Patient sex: M
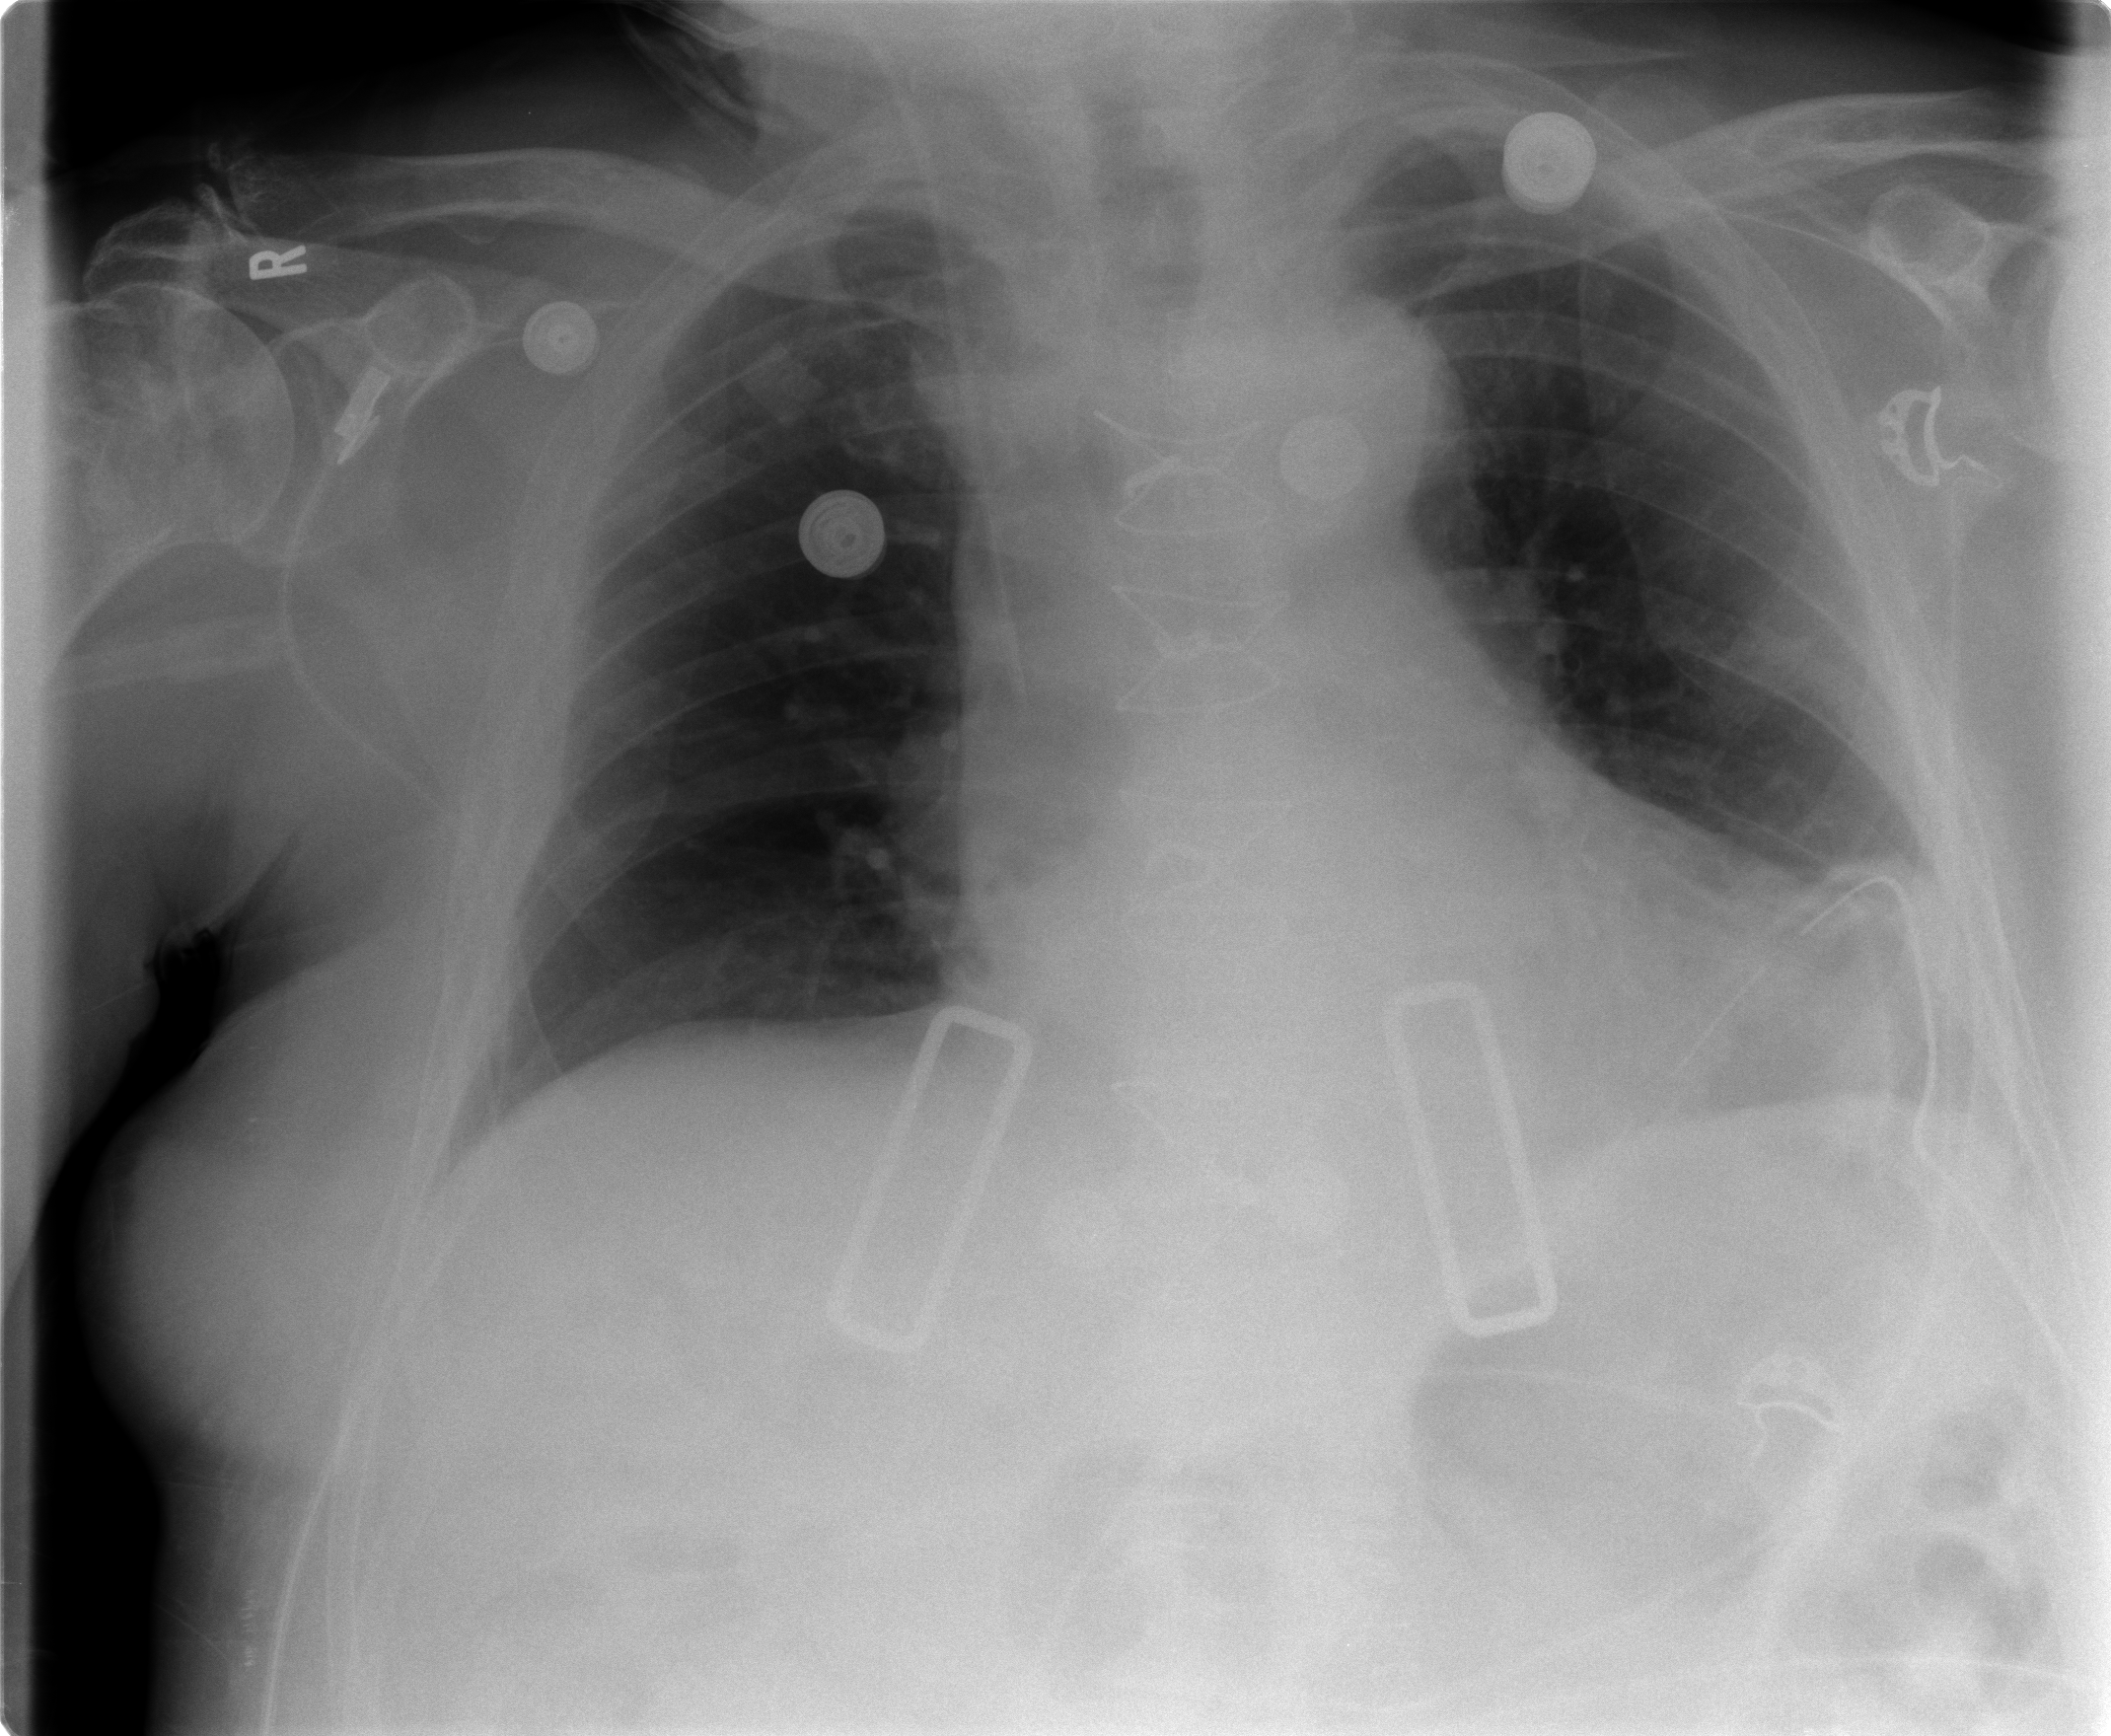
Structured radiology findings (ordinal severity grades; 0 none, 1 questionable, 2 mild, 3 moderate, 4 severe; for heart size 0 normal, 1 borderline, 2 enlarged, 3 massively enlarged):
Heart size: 2
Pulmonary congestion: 0
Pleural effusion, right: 0
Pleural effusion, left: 0
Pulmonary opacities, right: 0
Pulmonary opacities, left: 0
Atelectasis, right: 2
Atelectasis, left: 2